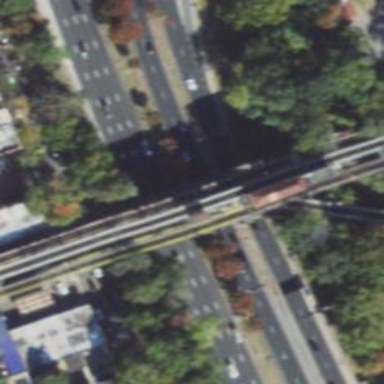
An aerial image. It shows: Railway bridge with electrified lines.